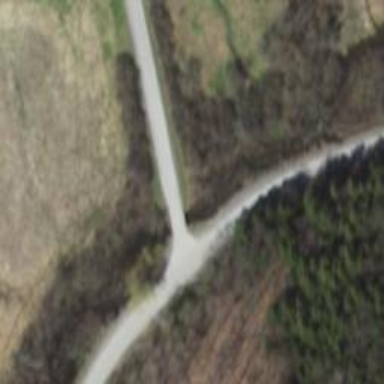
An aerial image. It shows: Tertiary road.